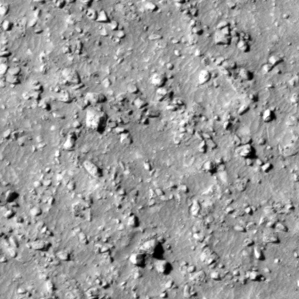
Label: non_frost